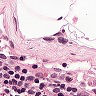
Metastatic tissue present: no